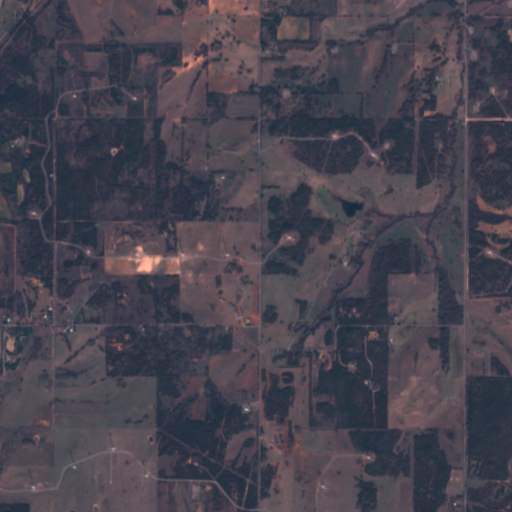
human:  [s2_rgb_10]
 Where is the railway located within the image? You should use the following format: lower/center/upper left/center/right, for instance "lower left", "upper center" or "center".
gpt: The railway is located in the left of the image.
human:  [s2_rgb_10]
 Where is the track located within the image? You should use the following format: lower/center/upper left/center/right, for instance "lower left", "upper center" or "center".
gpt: There is no track in the image.